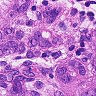
Metastatic tissue present: yes